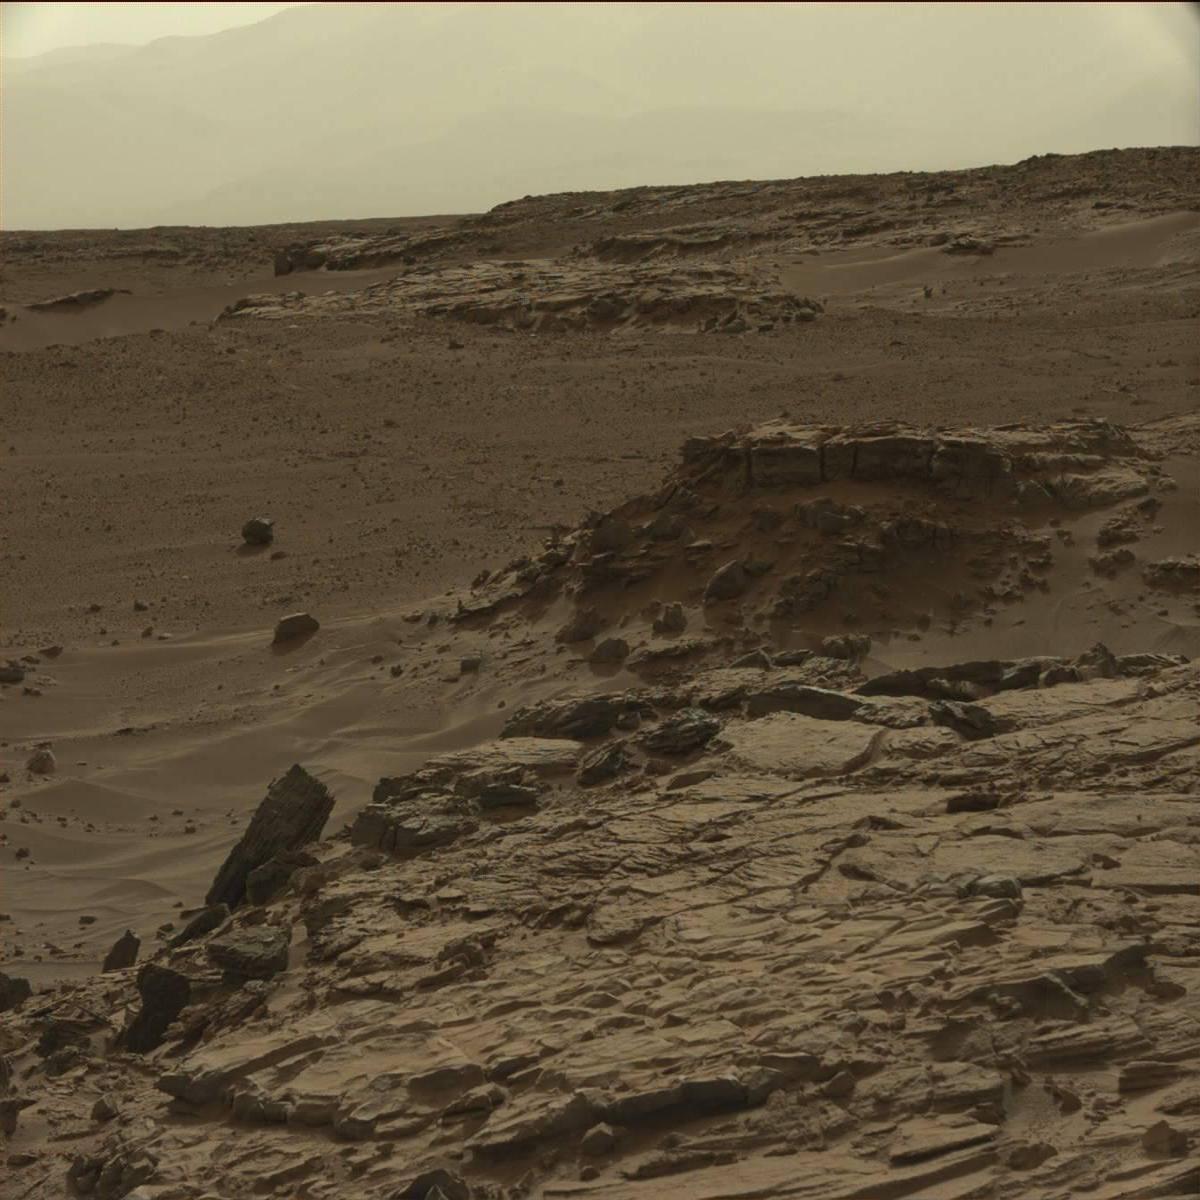
Terrain classes present: Bedrock, Ridge, Sand / Soil, Sky